Aerial crown-view tile of a tropical tree (Barro Colorado Island, Panama), acquired 20250818:
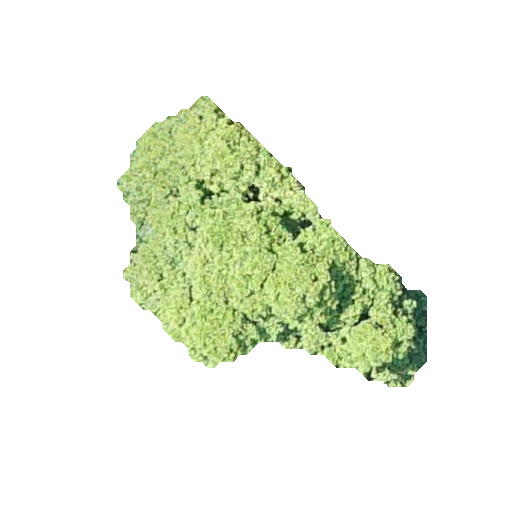
Species: Alseis blackiana
GBIF accepted scientific name: Alseis blackiana
Crown area: 73.456 m²